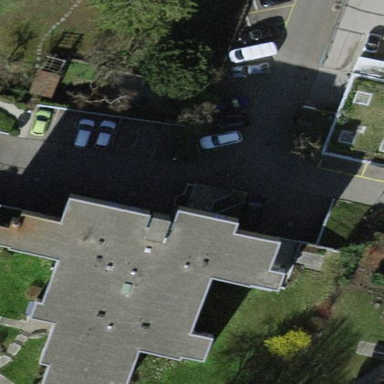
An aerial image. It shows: Apartment building with flat roof design.